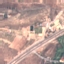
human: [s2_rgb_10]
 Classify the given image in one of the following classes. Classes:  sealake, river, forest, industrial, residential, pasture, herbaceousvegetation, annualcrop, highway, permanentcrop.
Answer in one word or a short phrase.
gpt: Highway